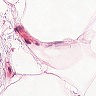
Metastatic tissue present: no